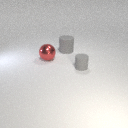
small gray rubber cylinder in front of large red metal sphere